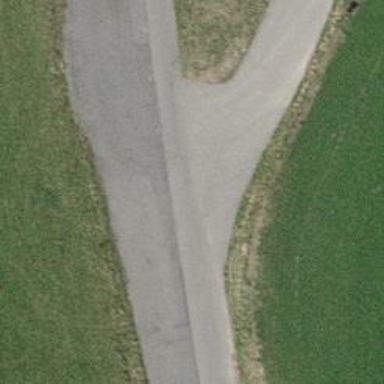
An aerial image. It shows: Service road with paved surface.